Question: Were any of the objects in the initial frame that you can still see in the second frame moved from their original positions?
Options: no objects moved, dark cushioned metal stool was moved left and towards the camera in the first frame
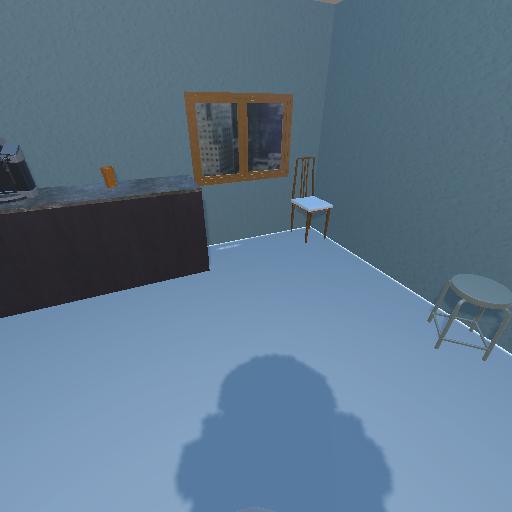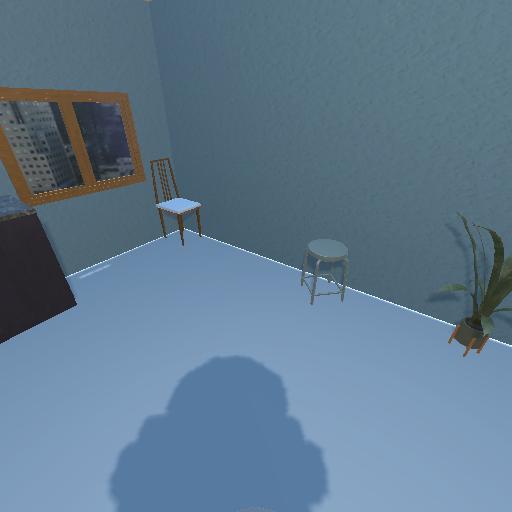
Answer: no objects moved